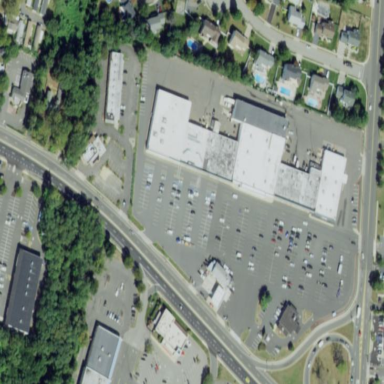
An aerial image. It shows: Commercial building.